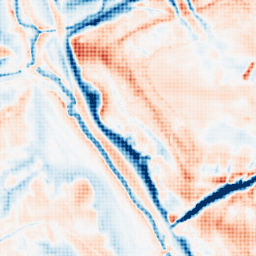
Category: multiscale
Decomposition family: dog_multiscale
Decomposition parameters: sigma_ratio: 2
n_scales: 4
base_sigma: 0.5
Upsampling method: sinc_hamming
Upsampling parameters: scale: 4
kernel_size: 4
Upsampling scale: 4